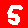
Digit: 5